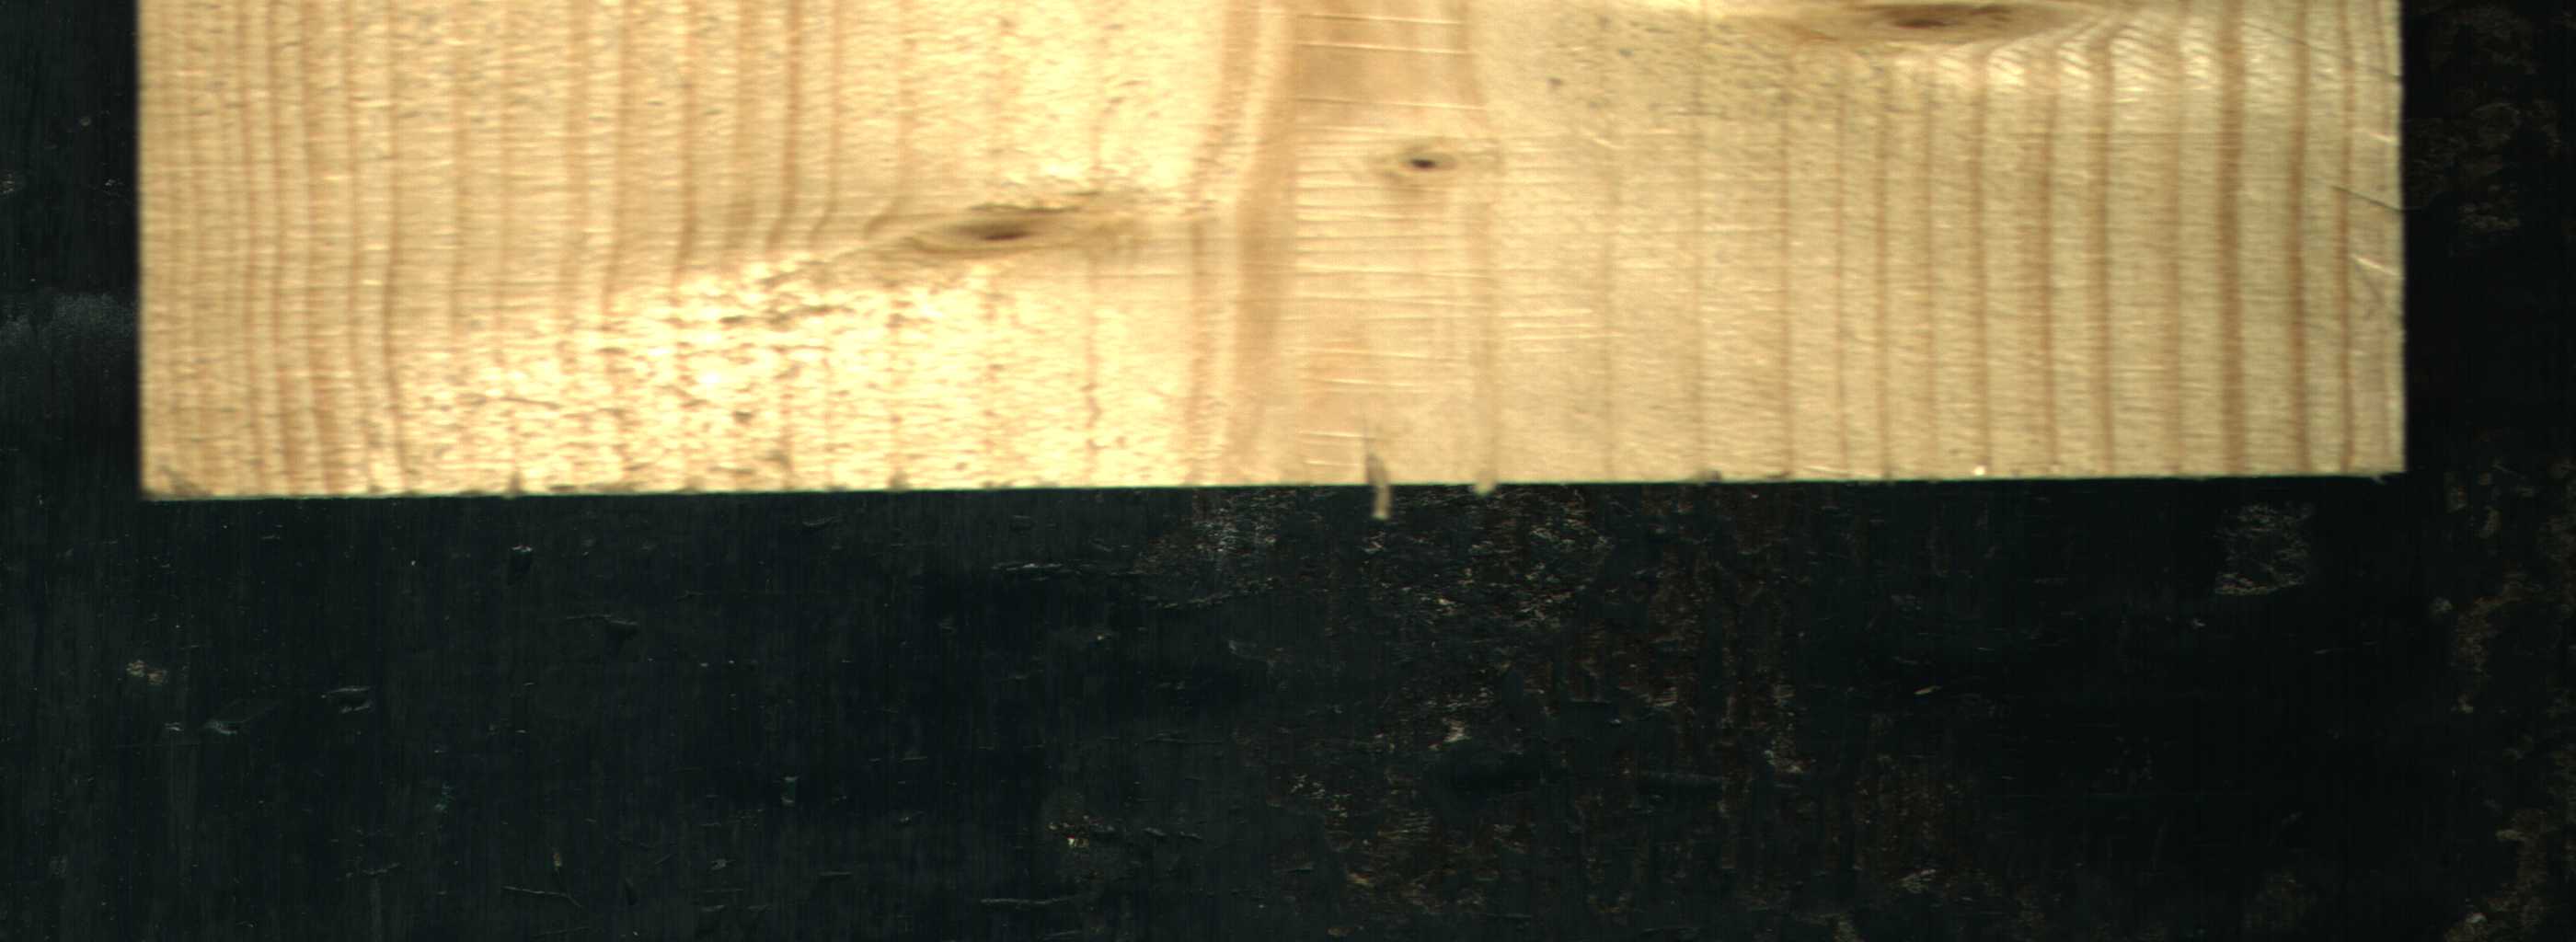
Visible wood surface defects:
Live_Knot
Live_Knot
Live_Knot